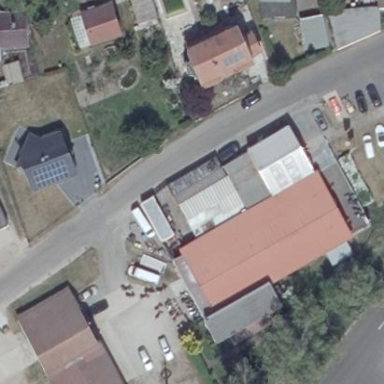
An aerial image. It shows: Building that houses motorcycle shop.